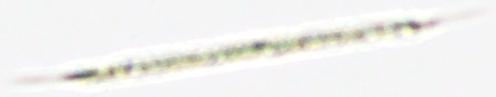
Label: Rhizosolenia